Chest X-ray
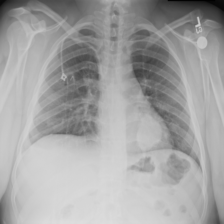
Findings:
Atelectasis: negative
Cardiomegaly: negative
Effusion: negative
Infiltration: negative
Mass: positive
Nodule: negative
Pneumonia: negative
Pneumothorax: negative
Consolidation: negative
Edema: negative
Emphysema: negative
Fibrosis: negative
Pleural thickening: negative
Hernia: negative